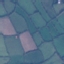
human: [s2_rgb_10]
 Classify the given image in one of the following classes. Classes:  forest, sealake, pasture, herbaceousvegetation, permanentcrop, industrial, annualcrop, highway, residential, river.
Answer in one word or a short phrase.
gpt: Pasture